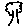
Label: tree